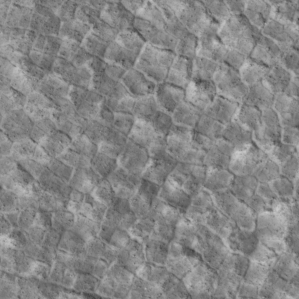
Label: non_frost